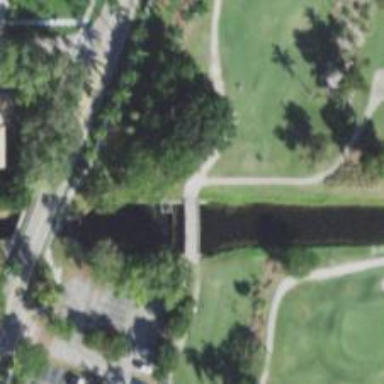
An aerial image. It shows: Path on bridge designed for golf carts.